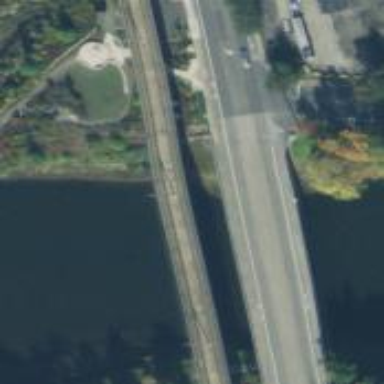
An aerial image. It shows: Footway bridge.